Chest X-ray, PA view. Patient: 31 years old, sex M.
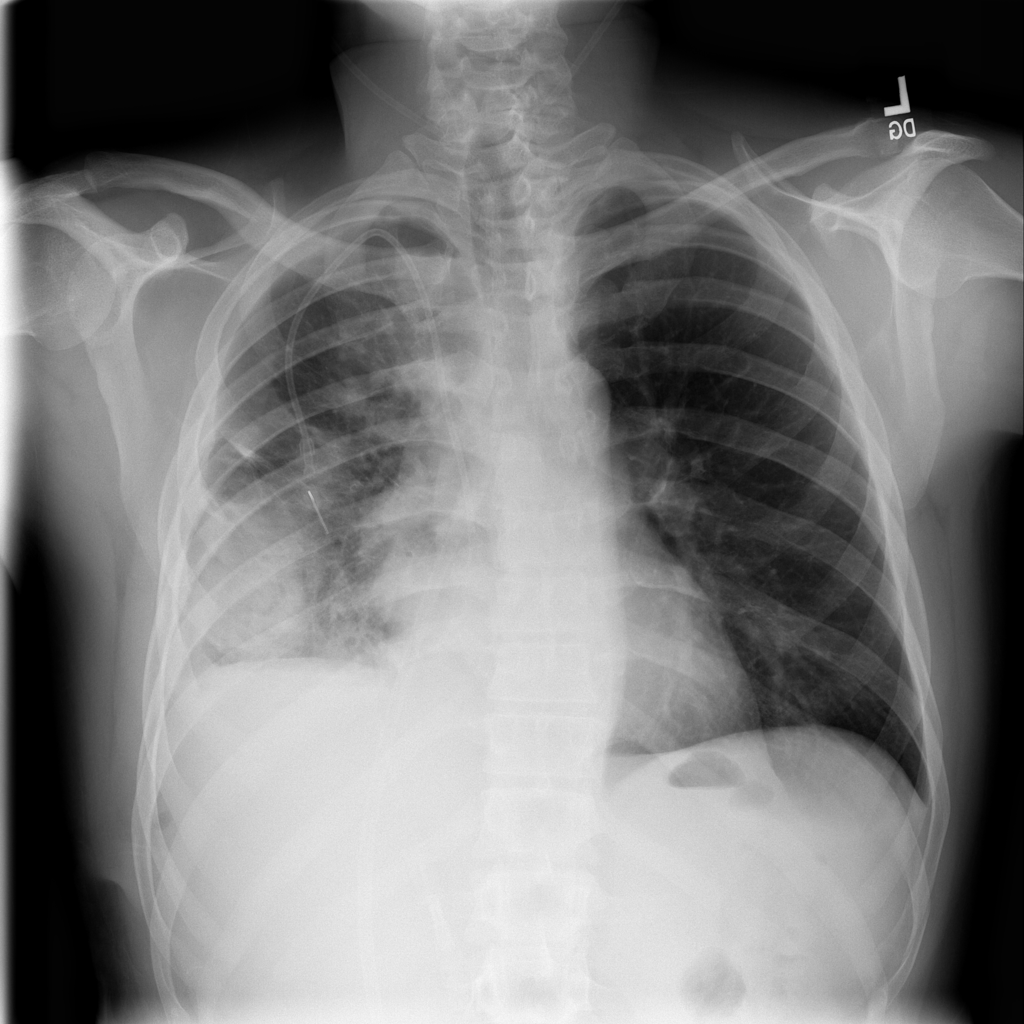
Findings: Infiltration